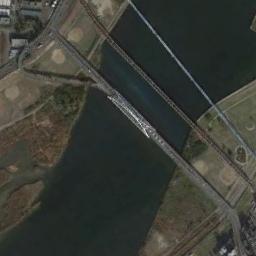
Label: bridge